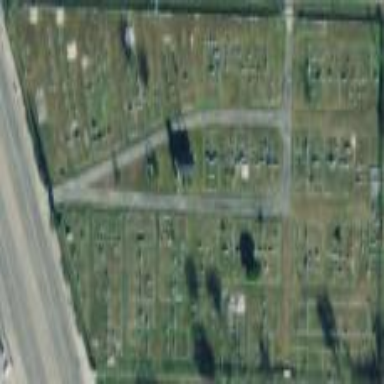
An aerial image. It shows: Graveyard used as cemetery.